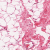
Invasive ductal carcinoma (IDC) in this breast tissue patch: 0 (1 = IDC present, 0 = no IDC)